Question: I'd love to stash some .json files on a CDN a la static.mydomain.com. Truth be told, static.mydomain.com is a CNAME in front of an Amazon S3 bucket.
I understand this violates the JavaScript security model. Is there an advised workaround or design? I've seen server-side stuff suggested like a PHP script to suck down data via cURL or file_gets_contents(), but that's a pretty lame approach. Is there any way to load JSON from a foreign server without getting too hacky?
===
UPDATE: Here's the line of thought that led me to believe it's a crossdomain issue for subdomains.
When I visit a page (e.g. static.mydomain.com/json/file.json) in Chrome, it displays as it would plaintext. When I visit the page in Firefox, it tries to get me to save the .json as a download.
I see a peculiar result in Firebug: A with no response body.
I can't log the direct headers via browser; my Firefox HTTP header plugin doesn't log anything before the download is forced. However here are the headers when loaded via this jQuery snippit (worth noting, the alert below doesn't fire):
'''
jQuery.get("https://static.mydomain.com/json/file.json",
function(data){
alert("Data: " + data);
}
);
'''
Response Headers
'''
x-amz-id-2 wSVtjlvFj5ffOtg7ZbKqKw8PexqlzJic7+PxSk975/FcDUnshSV2CiUP2oPWR8yK
x-amz-request-id 8AD81565A783988D
Date Tue, 19 Oct 2010 00:07:22 GMT
Expires Sat, 17 Oct 2015 22:25:37 GMT
Last-Modified Mon, 18 Oct 2010 01:08:13 GMT
Etag "2f1c7adcc1a7b0fd8fc8ce1478e0bf81"
Content-Type application/json
Content-Length 85966
Server AmazonS3
'''
Request Headers
'''
Host static.mydomain.com
User-Agent Mozilla/5.0 (Macintosh; U; Intel Mac OS X 10.6; en-US; rv:1.9.2.8) Gecko/20100722 Firefox/3.6.8
Accept application/json, text/javascript, */*; q=0.01
Accept-Language en-us,en;q=0.5
Accept-Encoding gzip,deflate
Accept-Charset ISO-8859-1,utf-8;q=0.7,*;q=0.7
Keep-Alive 115
Connection keep-alive
Referer http://mydomain.com/directory/referrer.html
Origin http://mydomain.com
'''
Though the headers seem to me to be fine, to either a get, post, or anything else I can throw at this via jQuery. I see the same result when setting the content type to application/json, text/javascript and text/plain.
Can anyone explain this behavior? I figure I must be doing something wrong on the S3 side, but could it be crossdomain issues in JavaScript or can I rule out cross-subdomain issues?
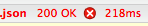
Answer: Use jQuery.getJSON instead of .get. .get uses an XHR, which is not friendly across domains (even subdomains). getJSON uses a JSONP request which will work.
<URL>
You'll need to modify the JSON data for a JSONP response though. It takes a parameter that defines a callback. jQuery creates a random function to serve as the callback, so if your whole point is to use this as a CDN, you don't be able to dynamically change the callback name in the response.
You can use a static callback by passing the right parameters to jQuery.ajax:
<URL>
'''
dataType: 'json' //(.getJSON is just a shorthand for .ajax with this paraeter set)
jsonpCallback: 'myStaticCallbackName' // Lets the client know what callback to expect from the server.
'''
Then your response should look like:
'''
myStaticCallbackName({"foo": "bar"});
'''